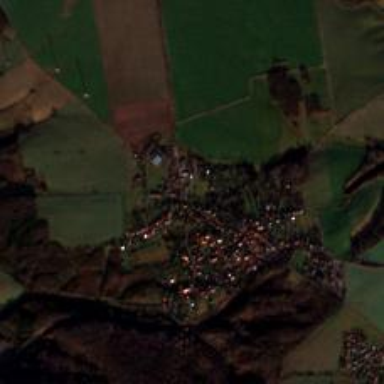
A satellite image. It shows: Village.